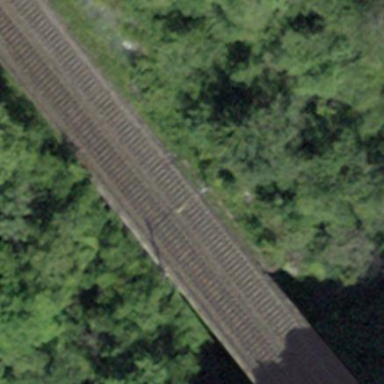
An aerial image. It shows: Area designated for railway use.